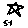
Label: star